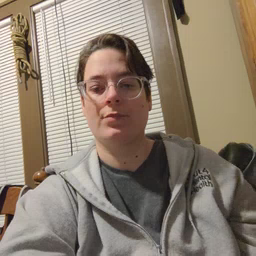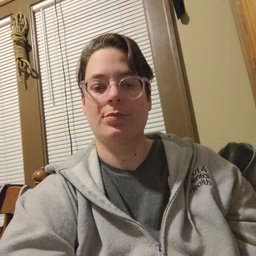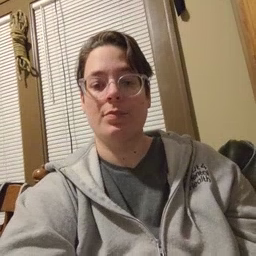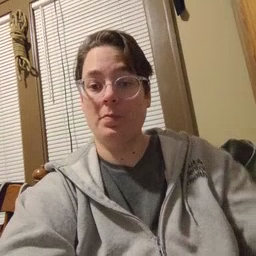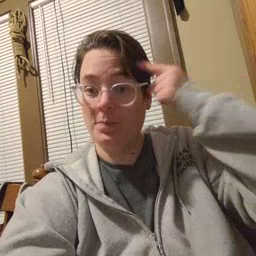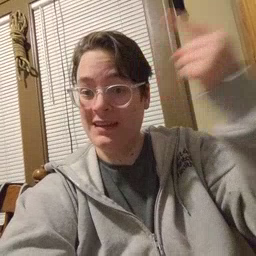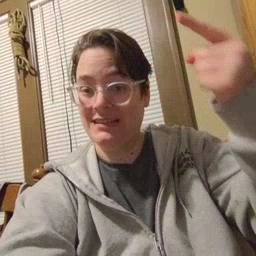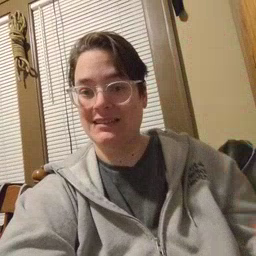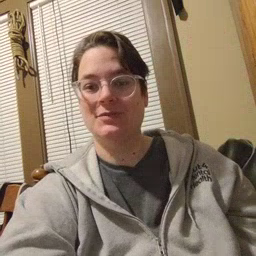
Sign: penny